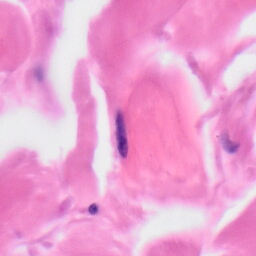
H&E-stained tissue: Skin